Interaction volume radius: 10 \u00c5
Interaction volume height: 25 \u00c5
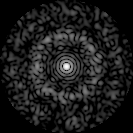
Disorder parameter: 0.8406